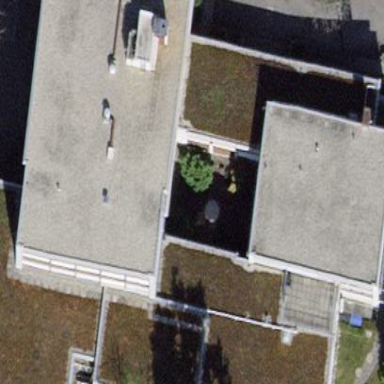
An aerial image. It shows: School building.